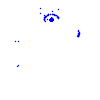
Particle: kaon